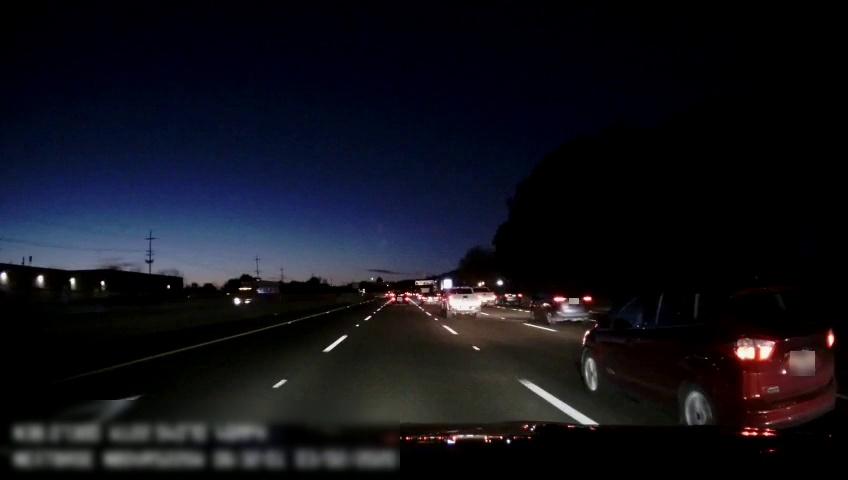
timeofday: Night
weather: Other
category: Drivable Space
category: Vehicles | Truck
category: Vehicles | Car
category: Vehicles | Car
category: Vehicles | Car
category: Vehicles | Truck
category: Vehicles | Car
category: Vehicles | Car
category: Vehicles | Truck
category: Lanes | Alternate Lane
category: Lanes | Alternate Lane
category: Lanes | Alternate Lane
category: Lanes | Alternate Lane
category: Lanes | Alternate Lane
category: Traffic | Signs
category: Traffic | Signs